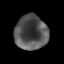
Tissue: prostate
Cell type: Myeloid cells
Senescence score: 0.2961
Nuclear area (px): 1100
Mean DAPI intensity: 82.896